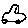
Label: car